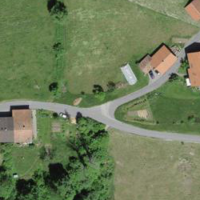
EUNIS habitat code: 24
Species observed at this site:
Leucojum vernum
Lamium maculatum